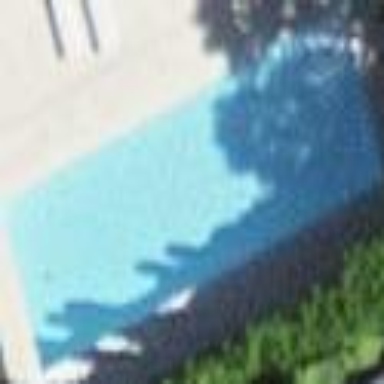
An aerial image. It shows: Swimming pool located in leisure land.